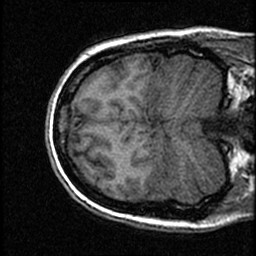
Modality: inplaneT1
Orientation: axial